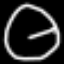
Label: clock